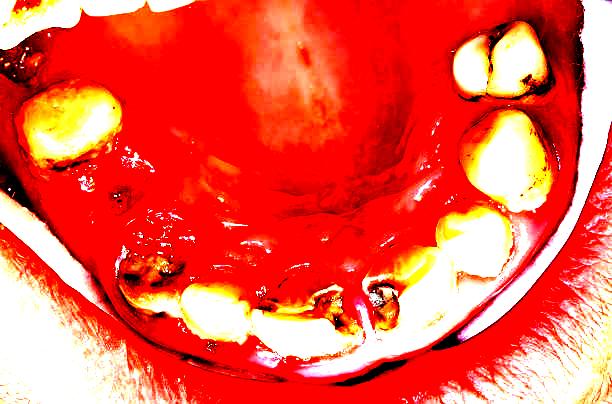
Condition: Gingivitis